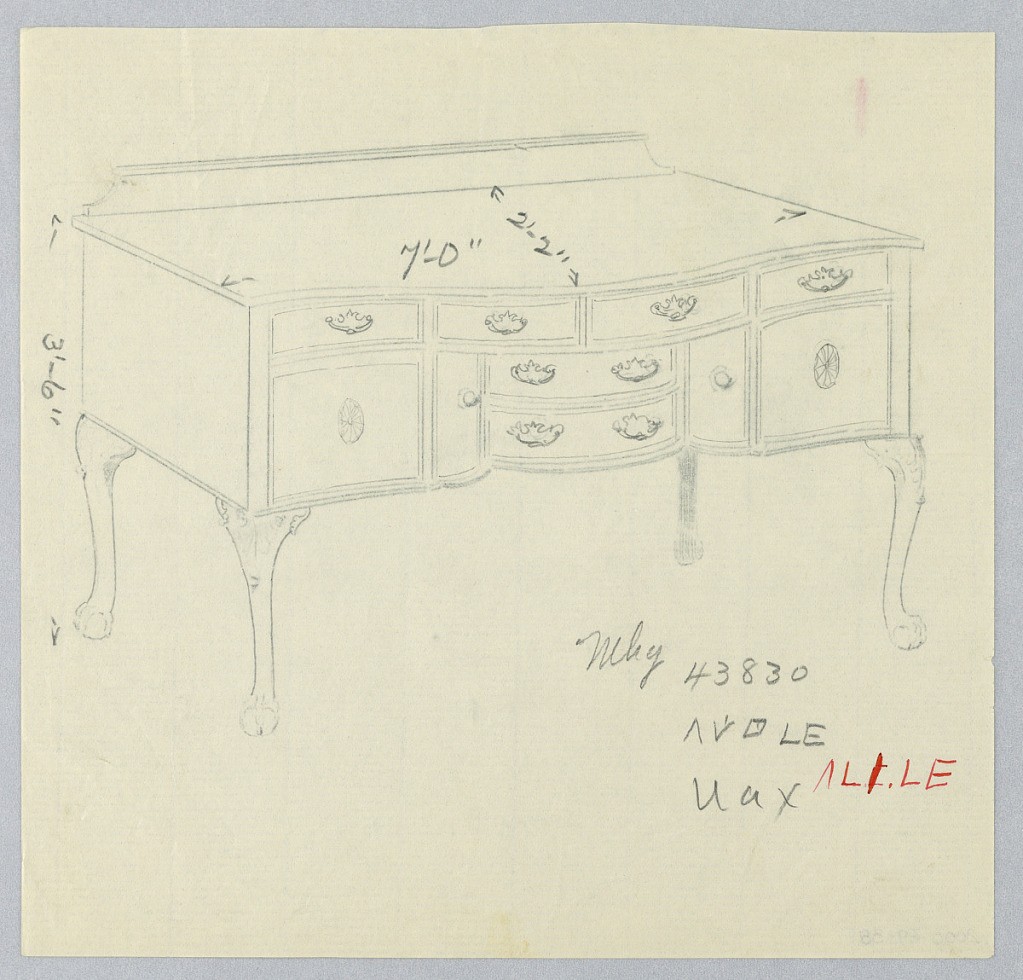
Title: Design for Sideboard with Serpentine Front and Ball and Claw Feet
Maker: A.N. Davenport Co.
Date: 1900–05
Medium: Graphite on thin cream paper
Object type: Drawing
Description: Oblong sideboard with four scrolling ball and claw legs decorated with acanthus leaves at tops; serpentine tri-partite front has four conforming drawers; recessed central front section has two more drawers with door on either side, flanked by two large doors decorated with patera medallions; low backsplash.